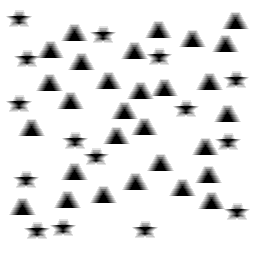
Squares: 0
Triangles: 29
Stars: 15
Total shapes: 44